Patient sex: M
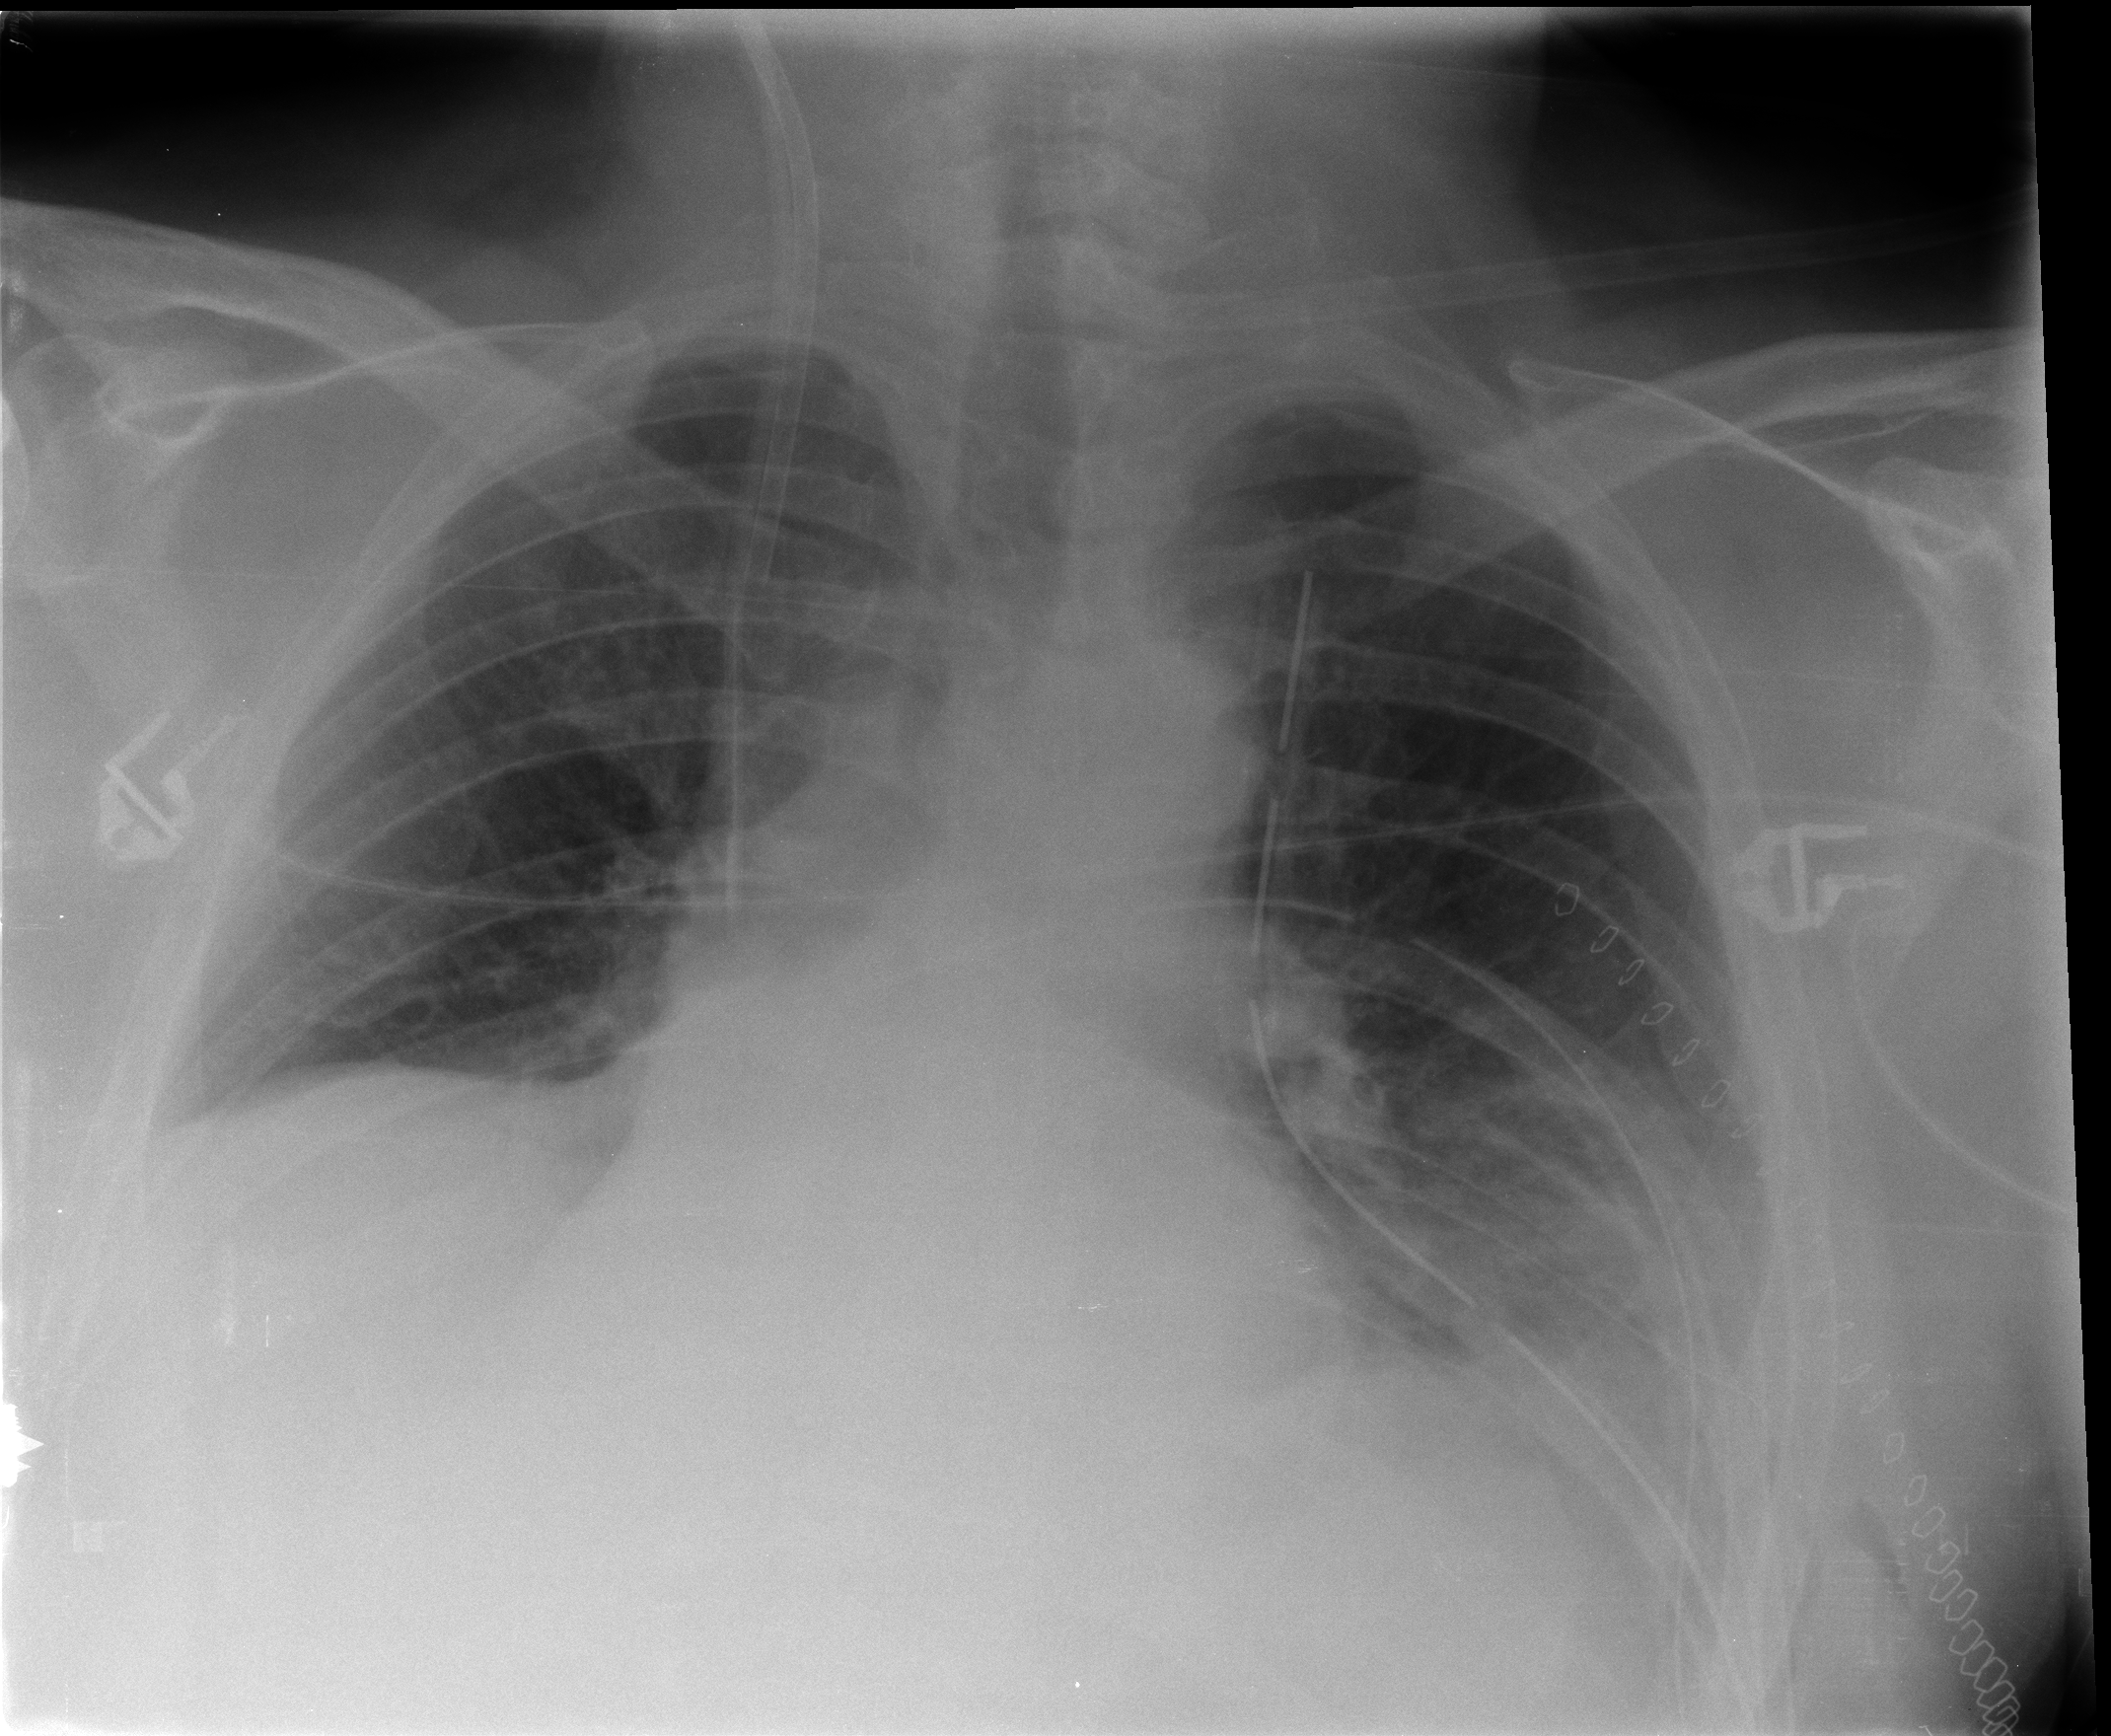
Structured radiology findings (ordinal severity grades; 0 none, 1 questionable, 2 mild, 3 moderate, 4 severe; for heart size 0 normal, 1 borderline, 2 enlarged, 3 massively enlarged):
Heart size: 0
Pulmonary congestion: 0
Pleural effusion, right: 0
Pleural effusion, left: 2
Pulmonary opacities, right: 0
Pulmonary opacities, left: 0
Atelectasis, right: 0
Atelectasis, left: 3